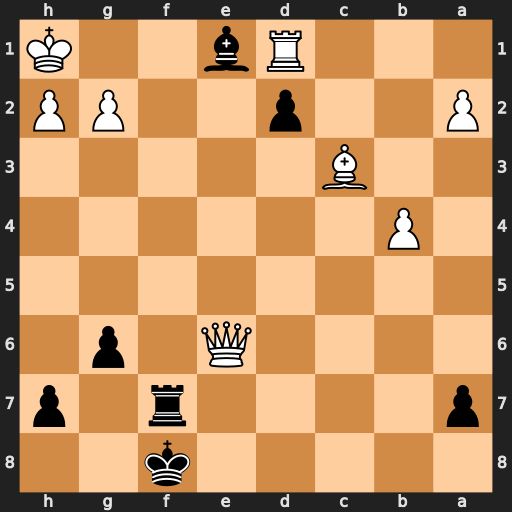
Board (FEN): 5k2/p4r1p/4Q1p1/8/1P6/2B5/P2p2PP/3Rb2K
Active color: b
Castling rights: -
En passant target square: -
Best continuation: Rf1#